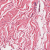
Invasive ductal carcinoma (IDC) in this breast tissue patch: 0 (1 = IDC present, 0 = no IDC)